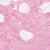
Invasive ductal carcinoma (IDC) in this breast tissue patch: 0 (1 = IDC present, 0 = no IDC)